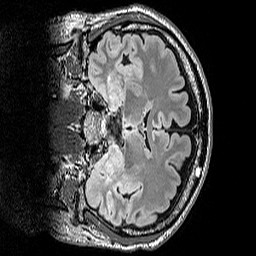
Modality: FLAIR
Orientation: coronal
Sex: male
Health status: ill
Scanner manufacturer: siemens
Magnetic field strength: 3 T
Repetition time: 5 s
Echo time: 0.388 s